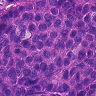
Metastatic tissue present: yes